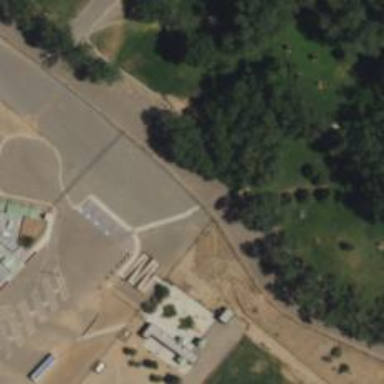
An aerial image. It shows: Disc golf hole.